Question: <URL>
<URL>
---
I have a geometry made with 'MeshBasicMaterial'. Somehow it illuminates itself:

I also have a 'PointLight':
'''
light = new THREE.PointLight( 0xaaaaaa );
light.position.set = new THREE.Vector3(-400, 0, 0);
makeScene.scene.add( light );
'''
but it has no effect on the scene. I want the scene to only be illuminated by the 'PointLight'.
I have tried various other materials for my geometry, such as MeshPhongMaterial, MeshNormalMaterial, MeshLambertMaterial and MeshFaceMaterial.
This is how I apply the 'MeshBasicMaterial':
'''
material = new THREE.MeshBasicMaterial( { map: texture } );
mesh = new THREE.Mesh(aGeometry, material);
'''
I suspect there might be something wrong with my 'PointLight'. How do I verify that 'PointLight' is correctly applied to the scene?
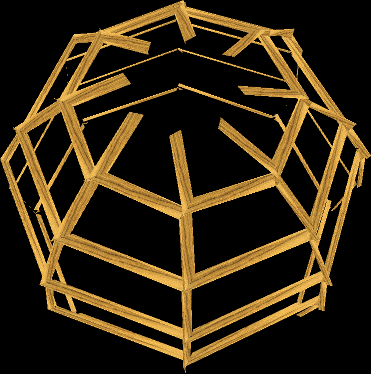
Answer: 'THREE.MeshBasicMaterial()' is not affected by light. Change it to 'THREE.MeshLambertMaterial()' or 'THREE.MeshPhongMaterial()'
In addition 'THREE.PointLight()' does not affect 'THREE.MeshBasicMaterial()' as per <URL>.
As per the 'PointLight()' and the interaction with 'MeshLambertMaterial()' you have an error in your code:
The lines
'''
light1.position.set = new THREE.Vector3(0, -120, 150);
light2.position.set = new THREE.Vector3(0, 120, 150);
'''
should be
'''
light1.position.set (0, -120, 150);
light2.position.set (0, 120, 150);
'''